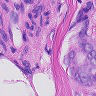
Metastatic tissue present: yes